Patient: sex F, age 59
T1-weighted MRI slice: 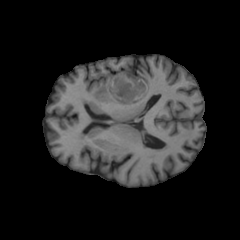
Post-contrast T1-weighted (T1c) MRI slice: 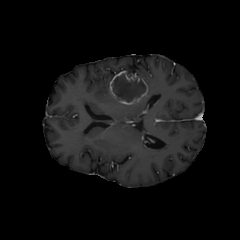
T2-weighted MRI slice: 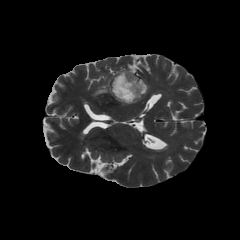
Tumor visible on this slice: yes
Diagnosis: Glioblastoma, IDH-wildtype
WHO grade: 4